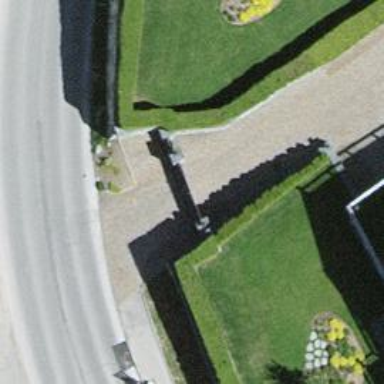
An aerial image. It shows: Gate.